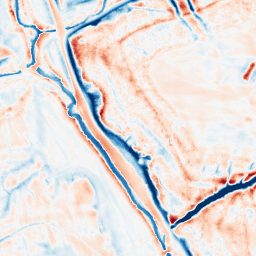
Category: edge_preserving
Decomposition family: bilateral
Decomposition parameters: d: 21
sigma_color: 150
sigma_space: 150
Upsampling method: bicubic
Upsampling parameters: scale: 2
Upsampling scale: 2